Question: i am trying to create facebook app but the canvas page is showing . I am working with localhost.

In my htdocs folder i have basic php file with following content
'''
<html>
<head>
<title>Fb App</title>
</head>
<body>
<h1>Working....</h1>
</body>
</html>
'''
In the console window i am getting following error
'''
**[blocked] The page at 'https://apps.facebook.com/fooobaaar/' was loaded over HTTPS, but ran insecure content from 'http://localhost/': this content should also be loaded over HTTPS.
(index):37**
**event.returnValue is deprecated. Please use the standard event.preventDefault() instead.**
'''
I guess this means i need https. Do i really need https for testing on localhost
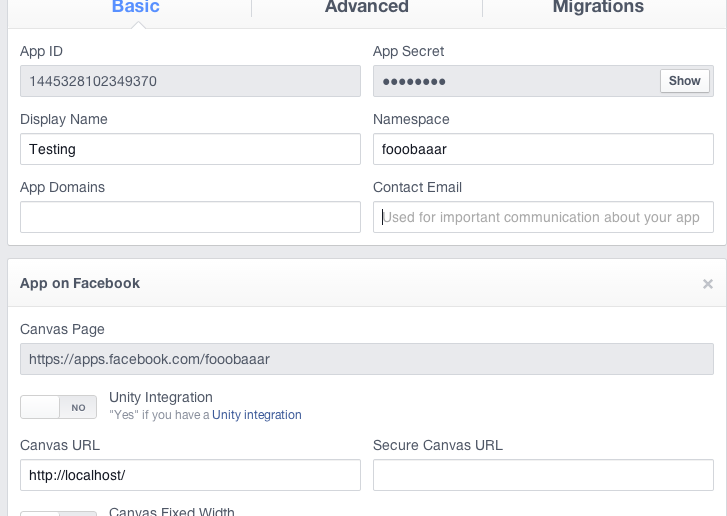
Answer: Since all your content is in Facebook's iframe, and it's a different domain, you need SSL.
You could go to your Facebook account settings and turn off "secure browsing" which allows you to use Facebook via pure http. I do not recommend this, as you might forget to turn it on later and not even know that stuff does not work for your users.
For testing you can build your own frame (to get proper page size, for example) and mock the Facebook's authentication in your code.
With real Facebook you would need install stuff on some server anyway because other things won't work properly. Facebook's servers cannot contact "localhost" to send you any data, for example.